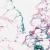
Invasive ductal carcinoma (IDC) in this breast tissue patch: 0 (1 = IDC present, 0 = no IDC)